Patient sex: M
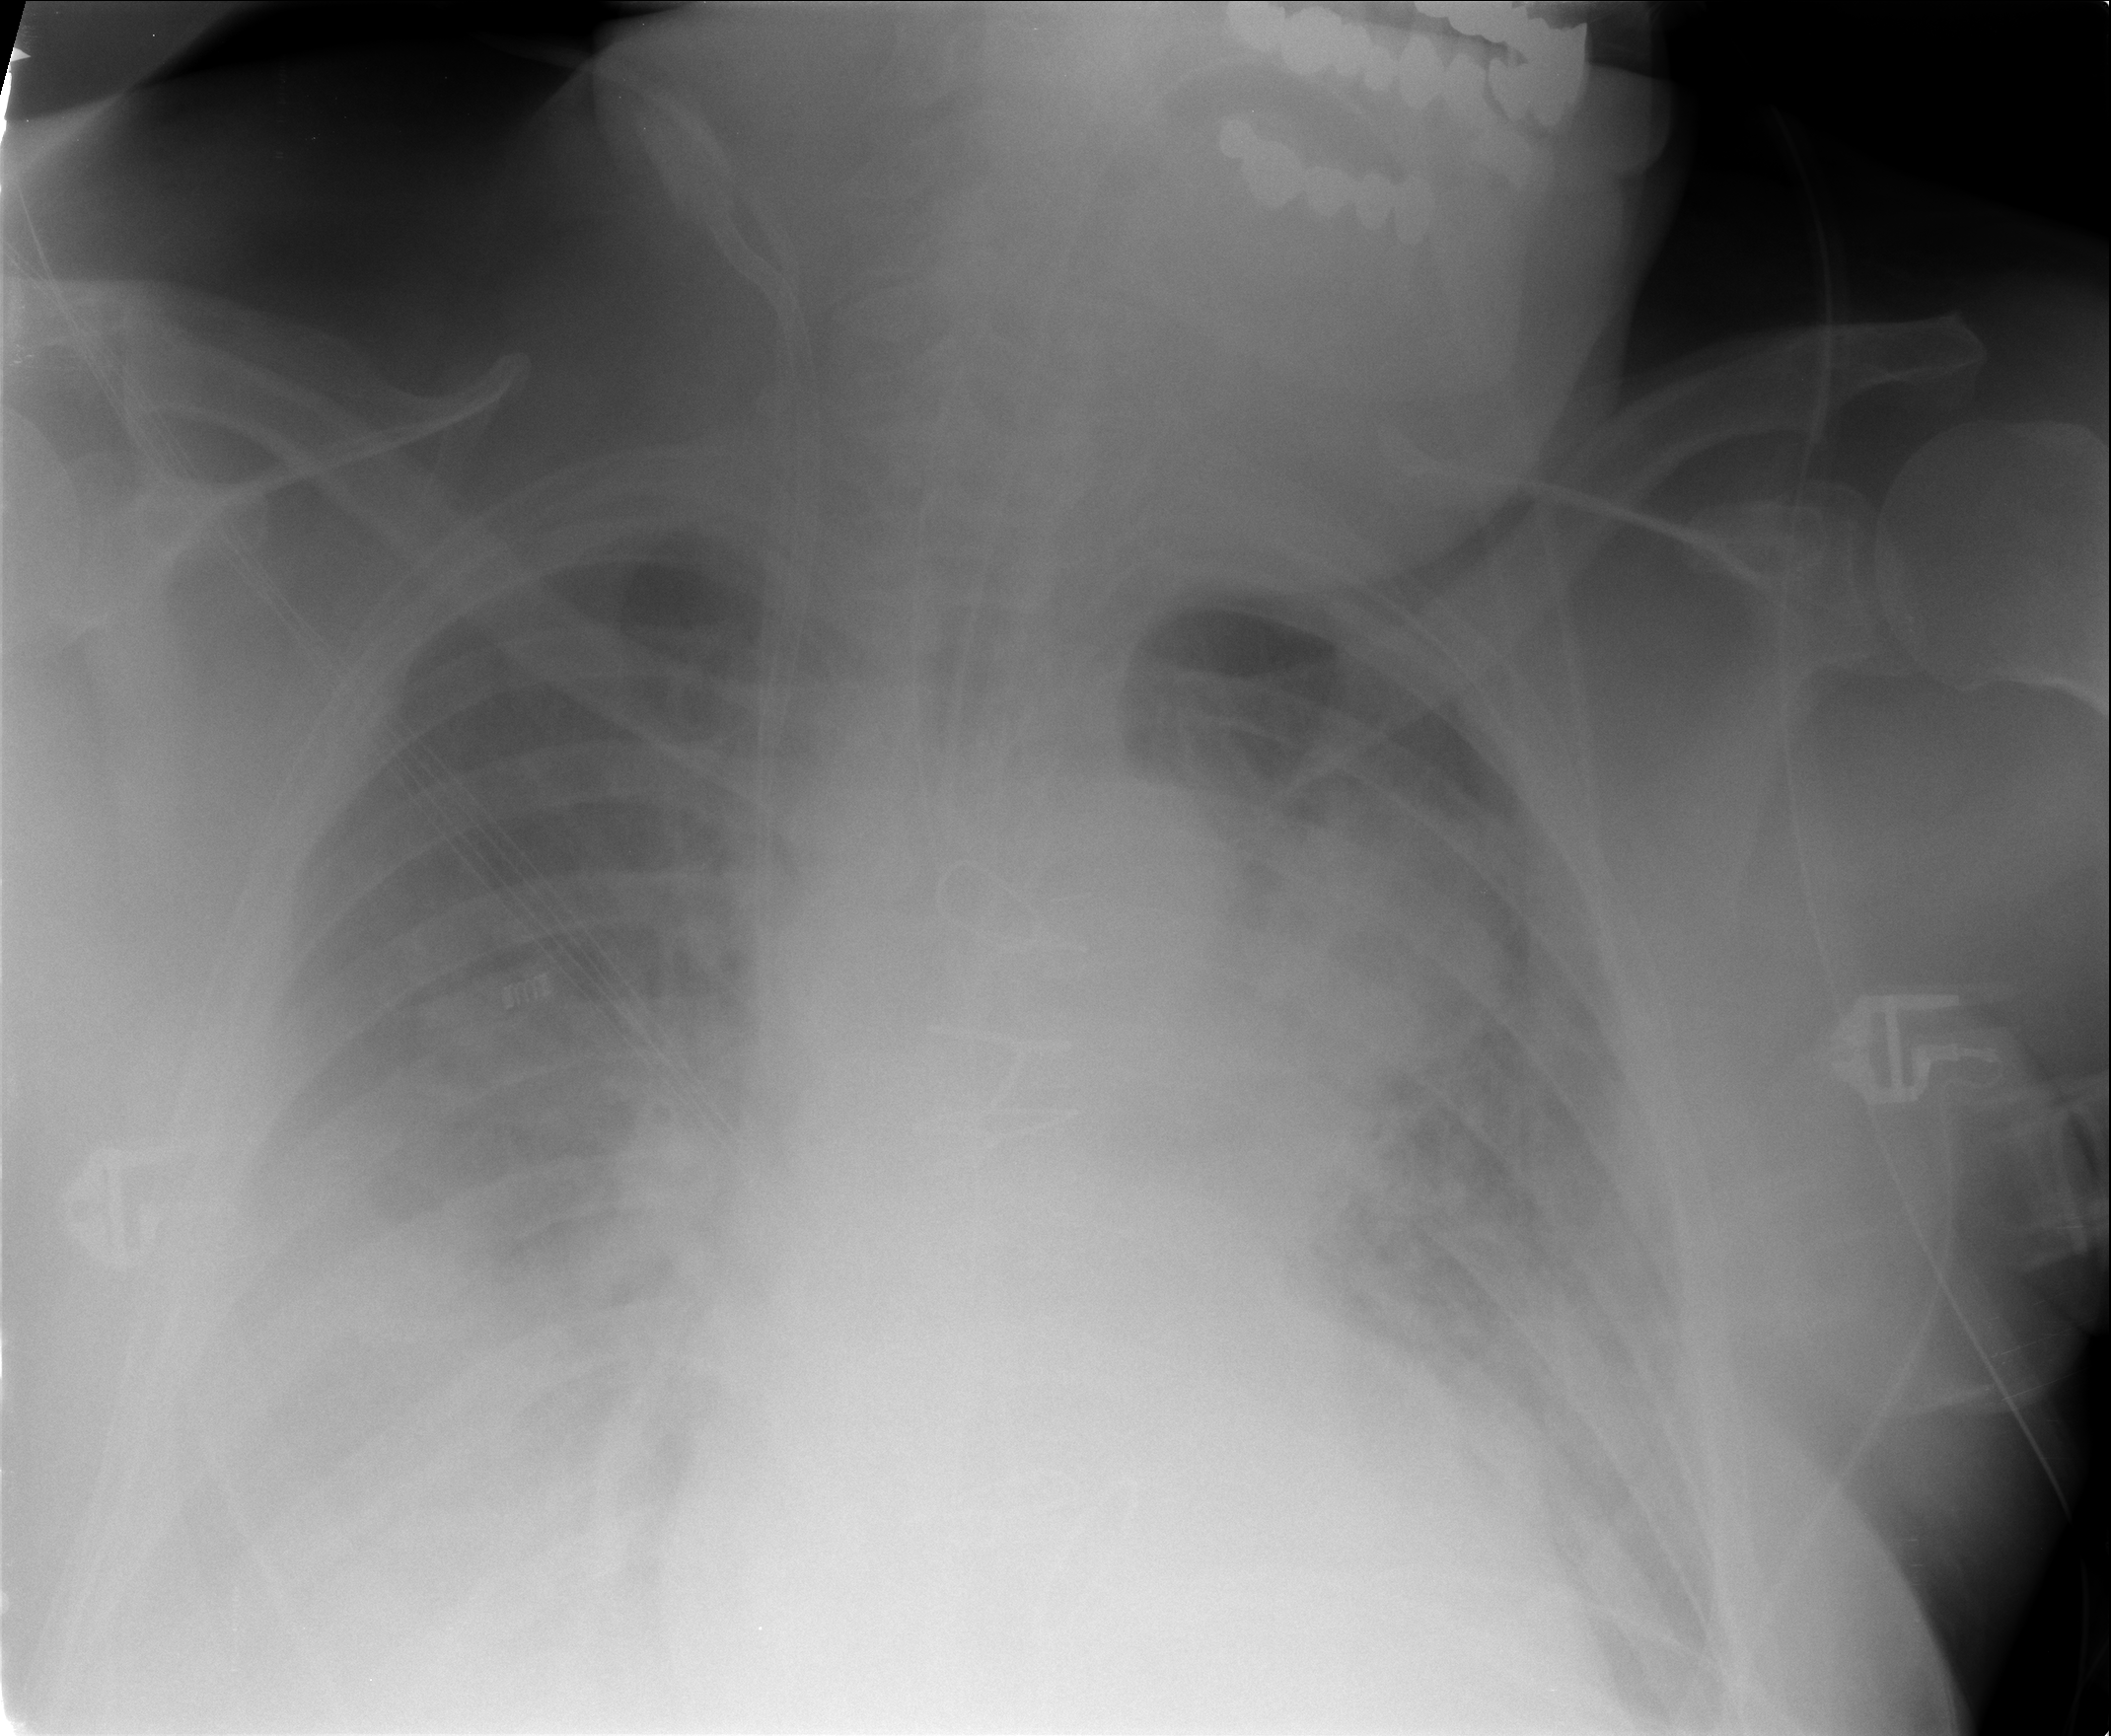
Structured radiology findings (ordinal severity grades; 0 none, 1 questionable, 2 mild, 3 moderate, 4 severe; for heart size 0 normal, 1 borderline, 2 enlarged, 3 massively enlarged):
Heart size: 2
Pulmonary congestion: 2
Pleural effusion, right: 3
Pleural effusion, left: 2
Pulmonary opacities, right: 2
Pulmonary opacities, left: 3
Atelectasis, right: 2
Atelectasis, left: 2